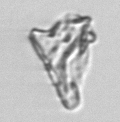
Label: detritus_transparent